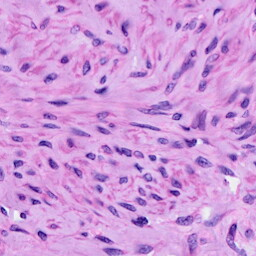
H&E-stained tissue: Cervix